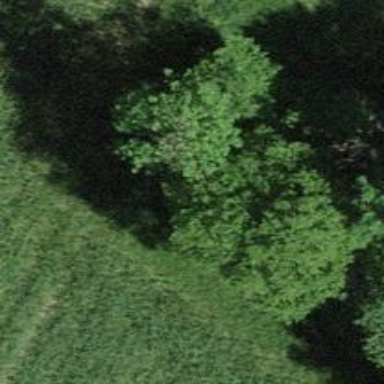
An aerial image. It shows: Hunting stand.